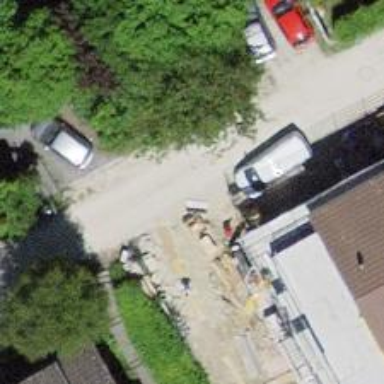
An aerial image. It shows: Gravel alleyway designated as service road.